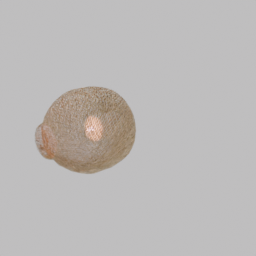
Label: lighting